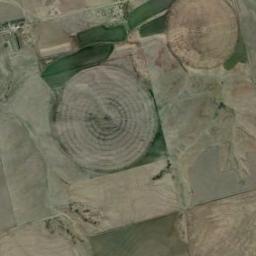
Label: circular_farmland